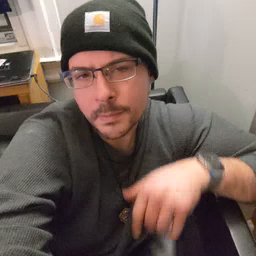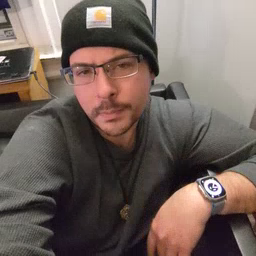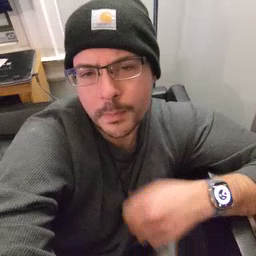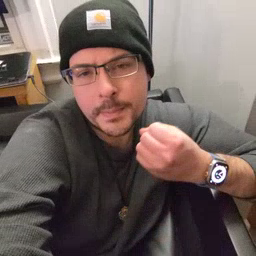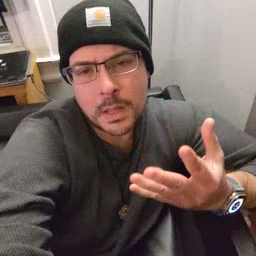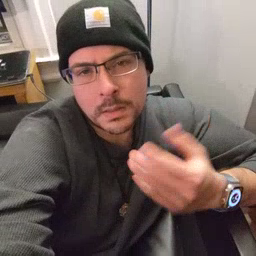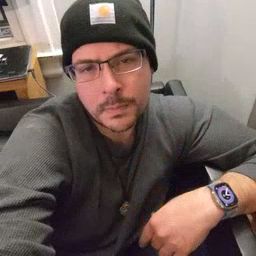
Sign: many